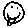
Label: smiley face